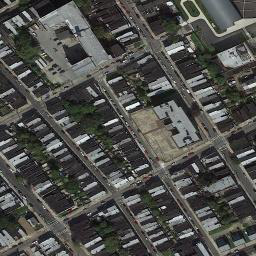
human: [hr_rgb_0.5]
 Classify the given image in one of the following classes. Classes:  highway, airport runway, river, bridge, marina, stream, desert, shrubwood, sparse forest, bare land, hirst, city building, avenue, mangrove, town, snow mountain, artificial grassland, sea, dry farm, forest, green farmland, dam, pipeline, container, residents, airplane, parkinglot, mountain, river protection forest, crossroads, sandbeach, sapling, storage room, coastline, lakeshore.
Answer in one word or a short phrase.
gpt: town